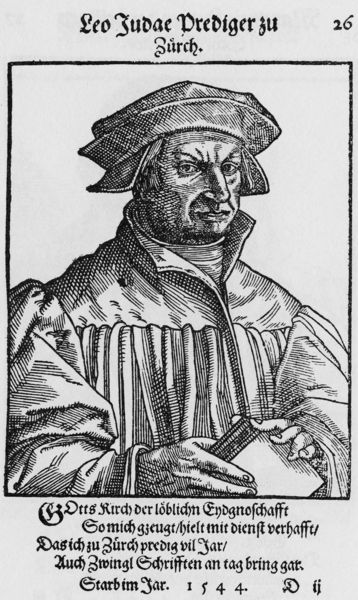
Titel: Bildnis des Leo Juda (Judae)
Künstler: Tobias Stimmer
Institution: (Seriendruck)
Schlagwörter: hand, mann, finger, grau, hut, mund, nase, schwarz, stirn, weiss, zeichnung, blick, haube, hemd, kappe, mütze, augen, bibel, böse, falten, gesicht, kragen, rahmen, tod, ärmel, hände, portrait, porträt, kirche, geistlicher, gewand, mantel, blatt, brustbild, kinn, renaissance, deutschland, kopfbedeckung, holzschnitt, schrift, haltung, grafik, graphik, papst, ernst, inschrift, streng, grimmig, robe, deutsch, faltenwurf, buch, zettel, flug, druck, schweiz, schraffur, radierung, stich, schwarzweiß, text, steckbrief, prediger, barett, pfarrer, runzeln, üppig, gut, priester, luther, schweizer, gelehrter, hänge, dürer, kupferstich, leo, fraktur, flugblatt, zürich, jude, juden, reformation, biebel, totenbild, judas, kleriker, anzeige, portarit, liturg, cranach, soutane, judaa, klappenhut, protestant, nbibel, gay, 26, zürch, guten, juda, leo judae, judae, 1544, furry, juadae, selbstverständnis, 1444, preto, colombu, camoes